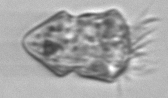
Label: Strombidium_inclinatum